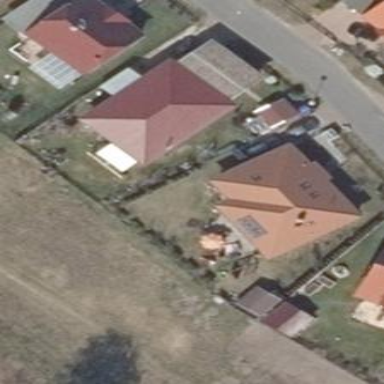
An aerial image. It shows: House with hipped roof.